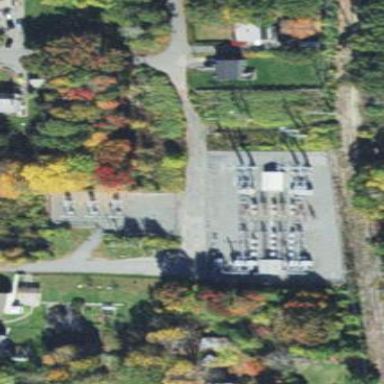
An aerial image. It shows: Outdoor power substation surrounded by fence. The substation is specifically for distribution purposes.